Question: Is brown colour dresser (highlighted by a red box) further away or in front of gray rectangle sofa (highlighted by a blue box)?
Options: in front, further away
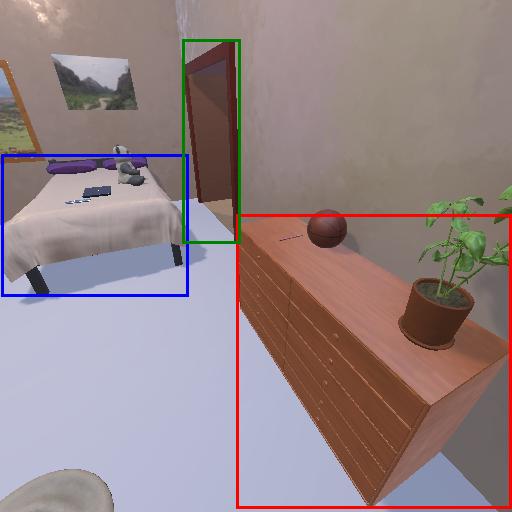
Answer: in front